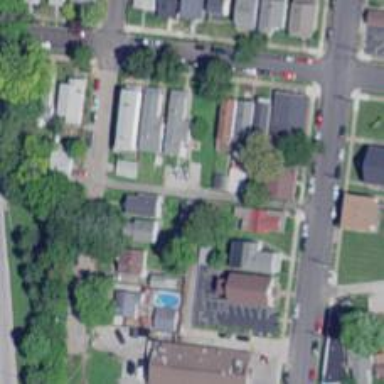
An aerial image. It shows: Alley classified as service road.